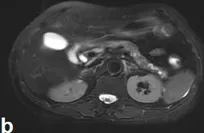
The first abdominal MRI. T2 weighted image. Showed the atrophy of the pancreas and inhomogeneous signal change in the body and tail of the pancreas.
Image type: radiology (mri)